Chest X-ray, AP view. Patient: 13 years old, sex M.
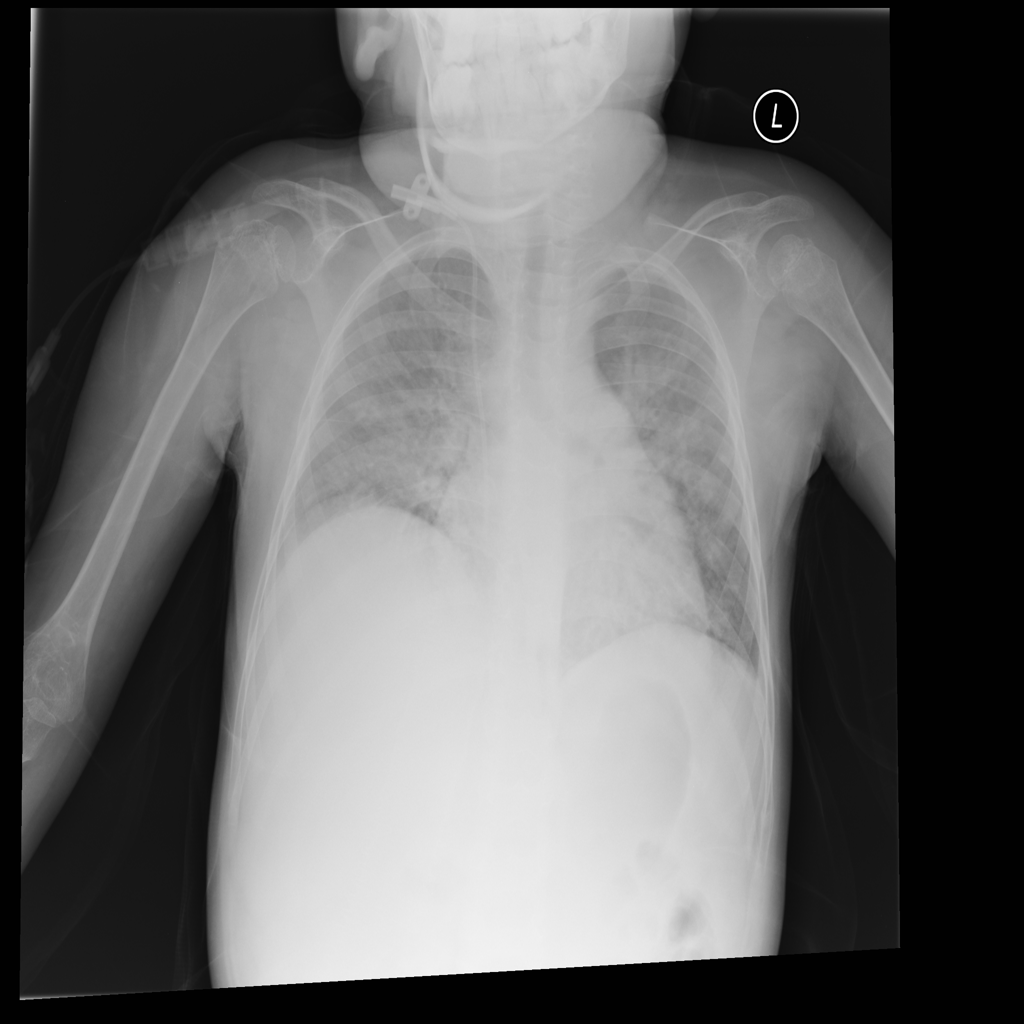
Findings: Cardiomegaly, Infiltration